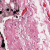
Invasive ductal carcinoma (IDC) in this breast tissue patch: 0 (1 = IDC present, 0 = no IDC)